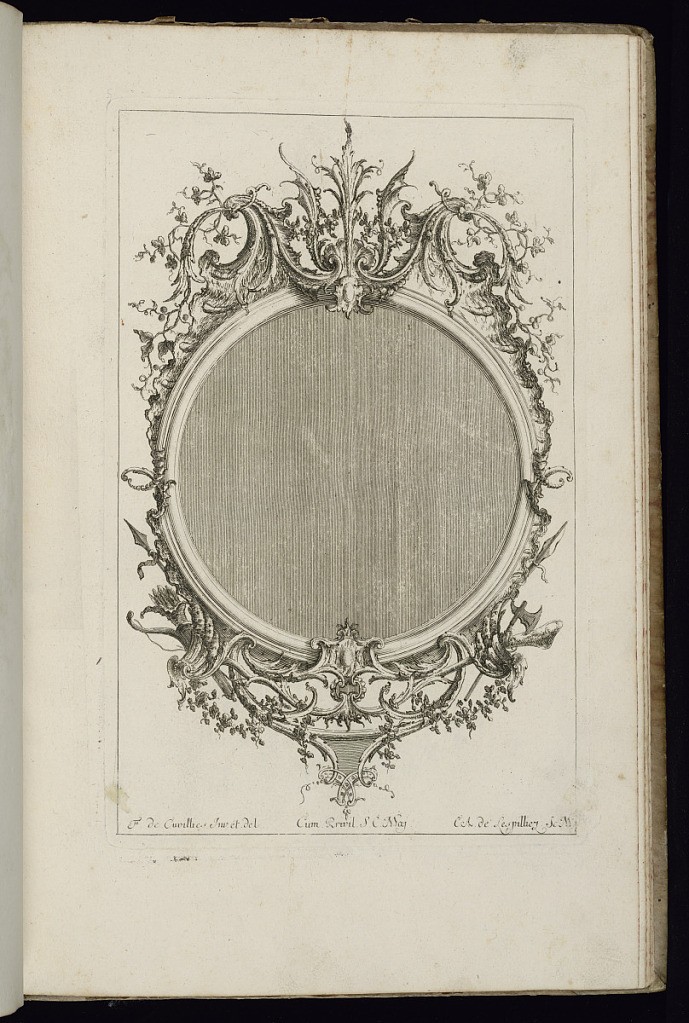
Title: Frame with Two Scrolls of Leaves
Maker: François de Cuvilliés the Elder, Belgian, 1695 - 1768
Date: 1740–68
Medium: Etching and engraving on paper
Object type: Bound print
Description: Upright frame design for a mirror or painting, circular form, topped by two scrolls of leaves. Weaponhs at lower left and right, vegetal decoration throughout.